Question: I have the following scenario: I plot data using 'with image' to plot a map of intensity levels. They are already binned. Now I am looking for a way to plot the same data such that I can get a contour plot. I want to this so that I can use this plot as an overlay over another plot so that people see the intensity levels there.
I know it would be possible with using lines, but then I would have to create the lines from data first while identifying the borders of each intensity level. I hope there is a more straight forward way to achieve this with gnuplot.
To visualize what I want to achieve here an example plot using 'with image':

And for this I would like to get contours like shown <URL>.
The data is in the following format:
'''
0 0 36
0 1 36
0 2 36
0 3 36
0 4 36
'''
with each line containing: XCoord YCoord IntensityLevel
What I want to achieve is to have a plot from the same data which gives me contour lines for the intensity level (such that I could also decide to make contours stretch of two or more intensity levels). Is there a way t achieve this without generating new data?
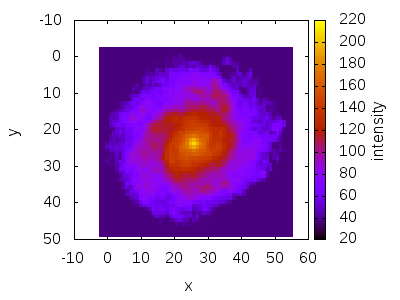
Answer: You can do this using a table to generate the contours with 'splot'. Something along these lines:
'''
set contour
unset surface
set cntrparam levels auto 20 # Modify this to your liking
# I'm not sure this is actually needed
set view map
unset clabel
#
set table "contours.dat"
splot "data.dat" u 1:2:3 not
unset table
unset contour
plot "data.dat" u 1:2:3 w image not, "contours.dat" u 1:2 lc 0 w l not
'''
I put lots of contours (20) so you can see the effects. For contour options, try 'help set cntrparam'.

Another possibility is to use directly 'splot ... with pm3d' instead of 'plot ... with image', but this could be undesirable if you use a vector-based terminal because of the file sizes.